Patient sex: M
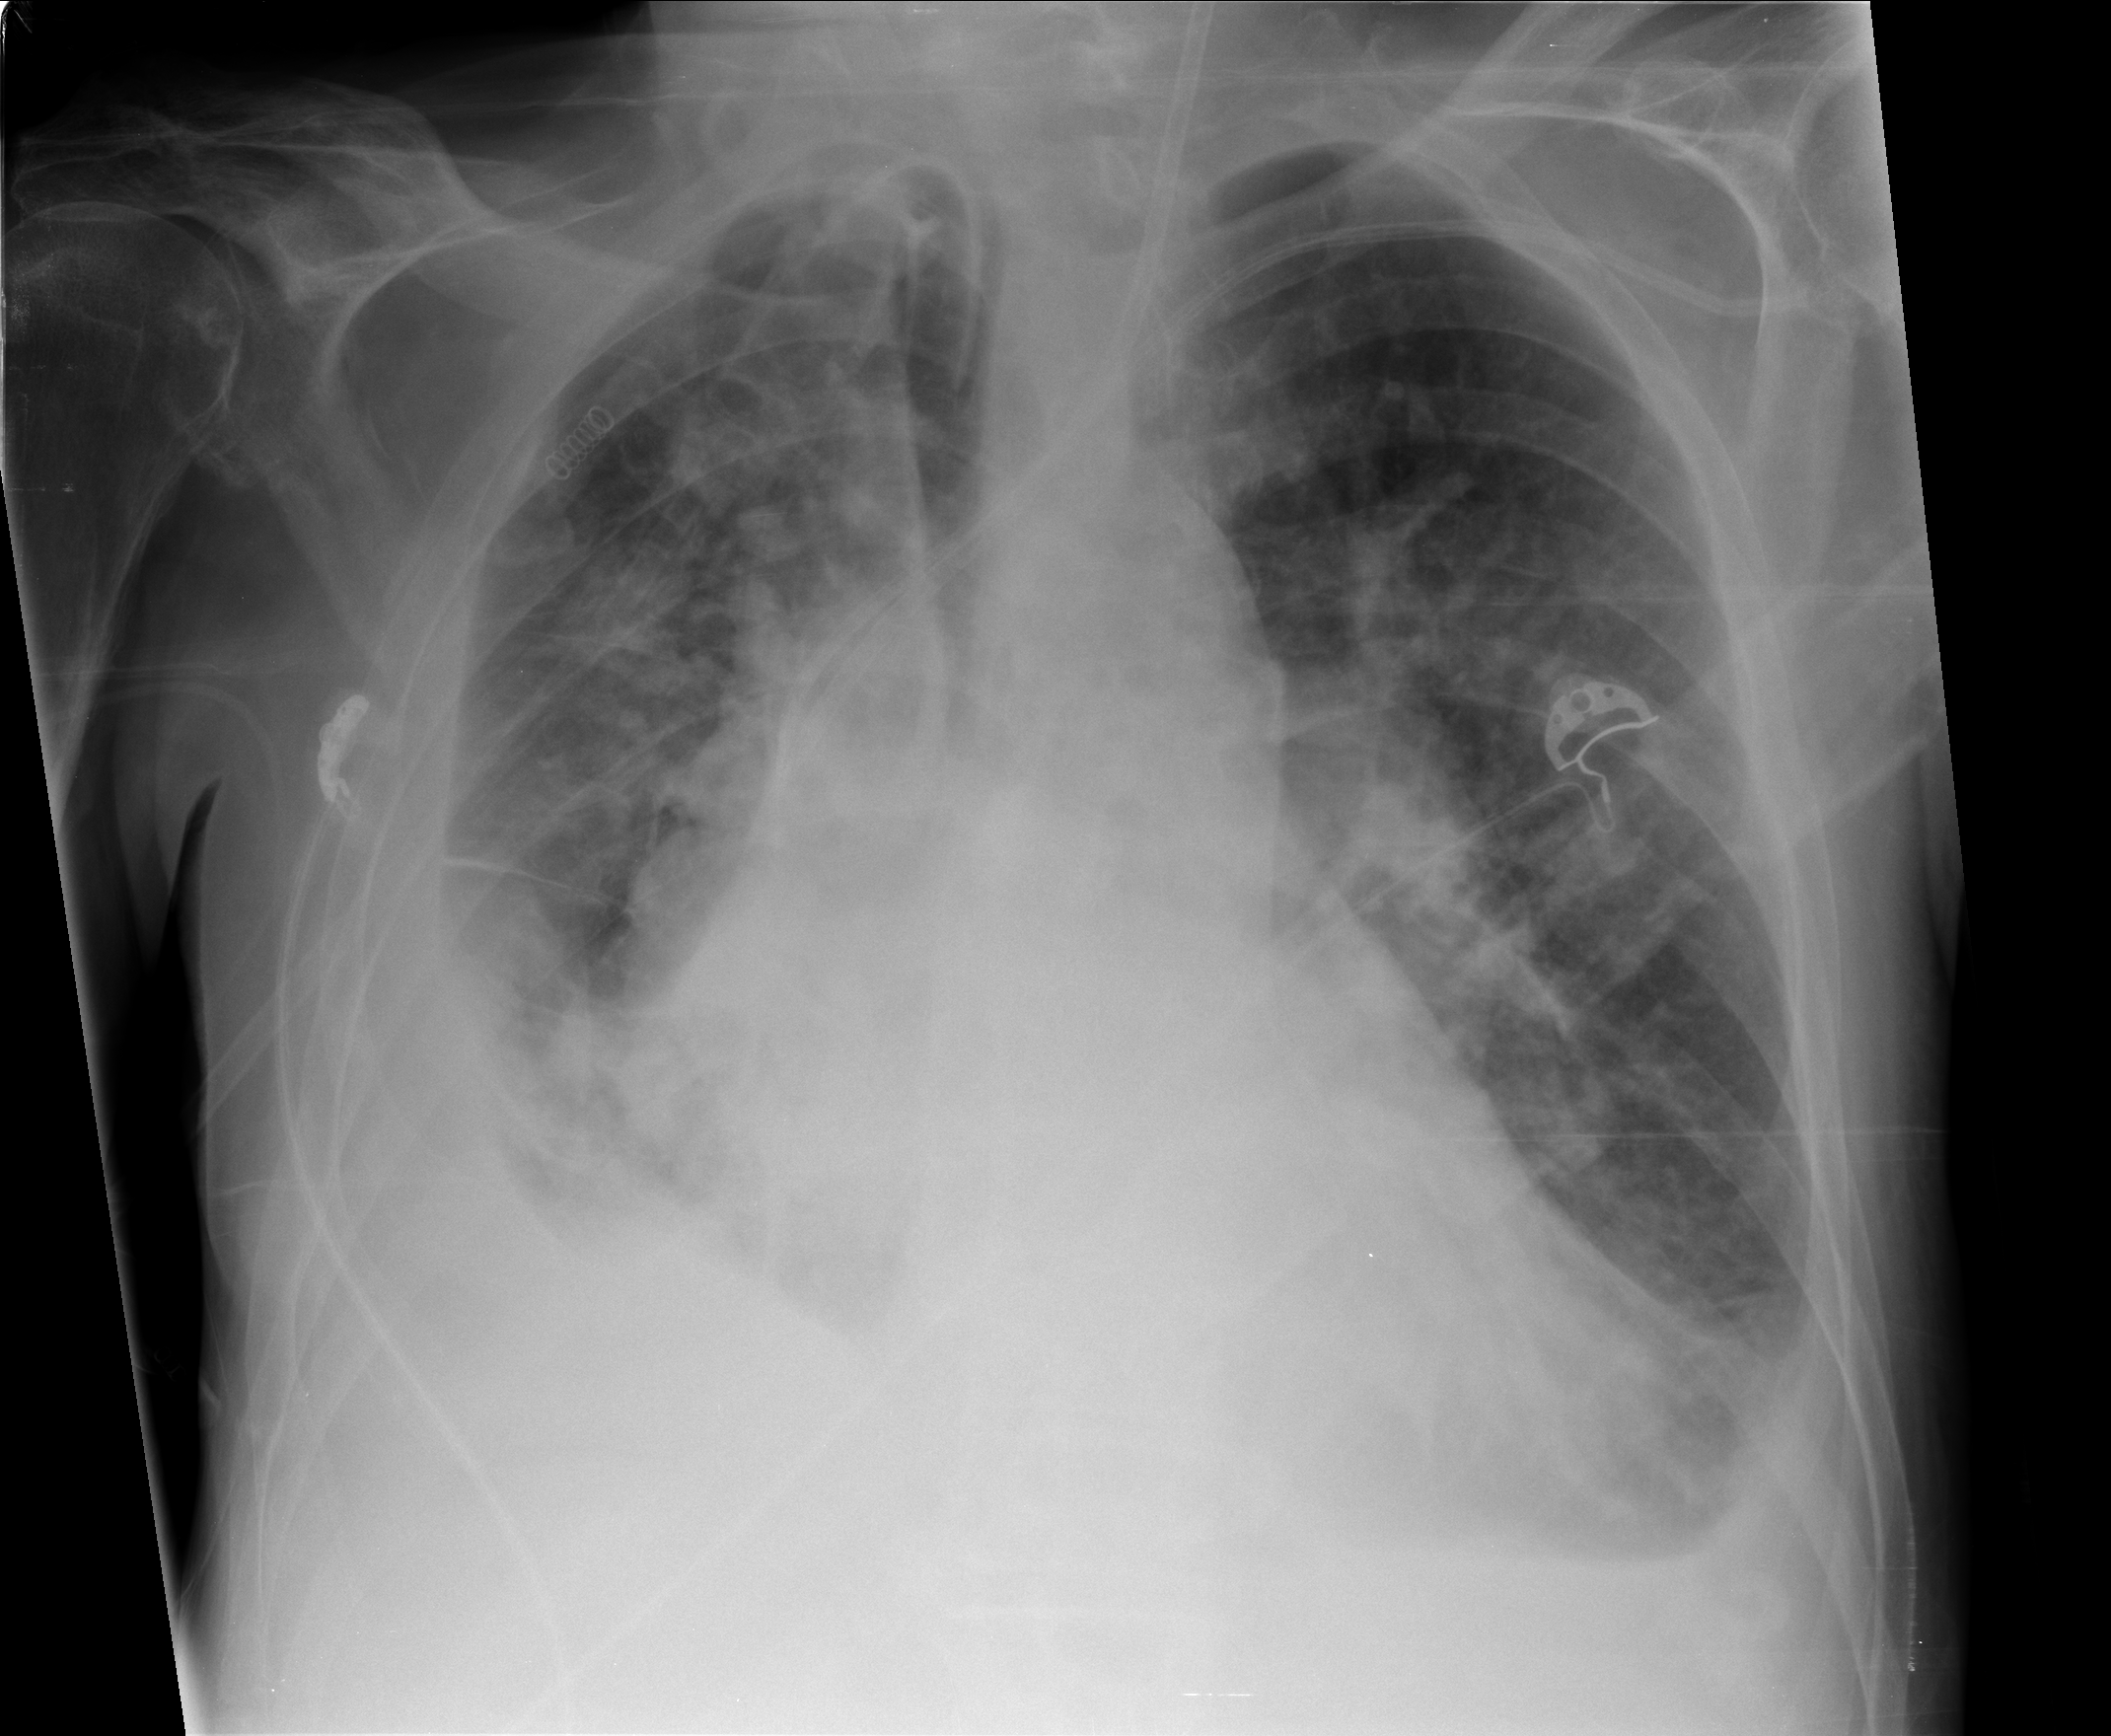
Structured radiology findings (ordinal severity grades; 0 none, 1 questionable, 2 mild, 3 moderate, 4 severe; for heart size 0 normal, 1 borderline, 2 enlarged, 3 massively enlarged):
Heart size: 3
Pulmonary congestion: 3
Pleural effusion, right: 3
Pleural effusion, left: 2
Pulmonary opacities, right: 2
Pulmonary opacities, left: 2
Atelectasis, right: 3
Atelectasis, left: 2